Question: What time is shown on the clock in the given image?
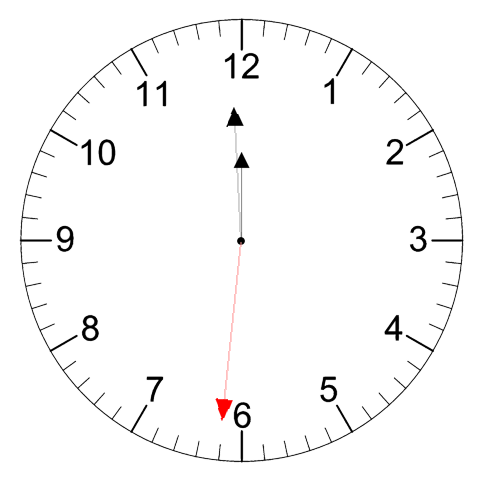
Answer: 11:59:31